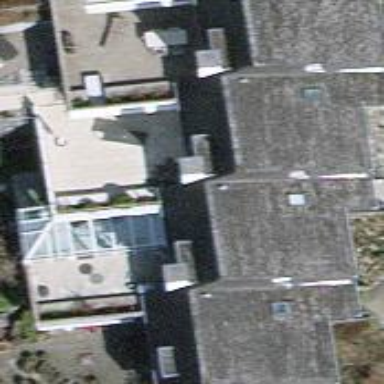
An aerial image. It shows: Terrace building.